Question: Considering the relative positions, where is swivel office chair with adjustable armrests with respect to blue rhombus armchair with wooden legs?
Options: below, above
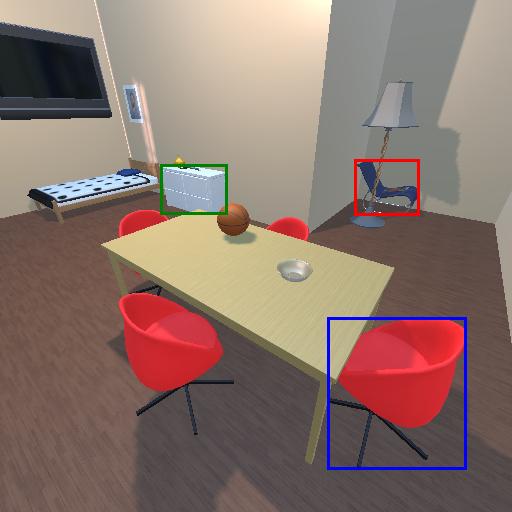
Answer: below